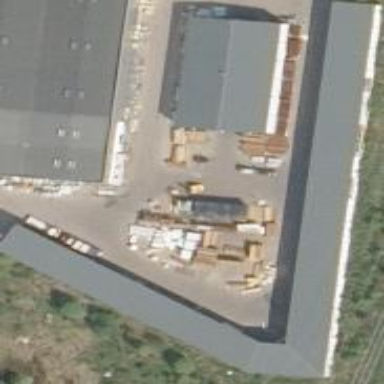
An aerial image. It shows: Warehouse building.